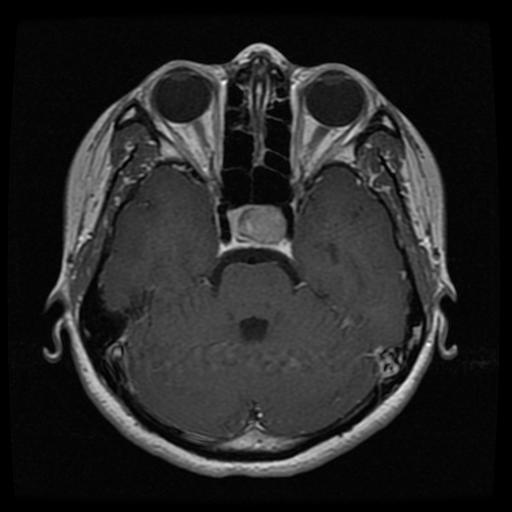
Label: pituitary